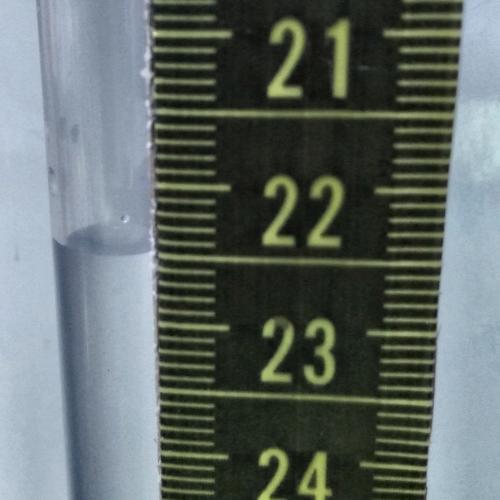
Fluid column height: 22.5 cm